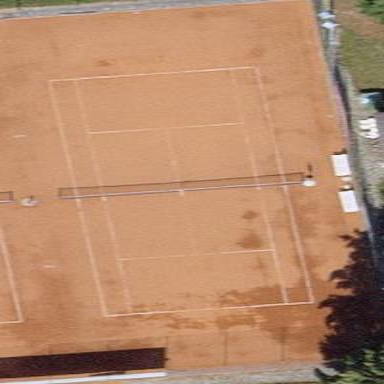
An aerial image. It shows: Sandy tennis court on pitch designated for leisure land.